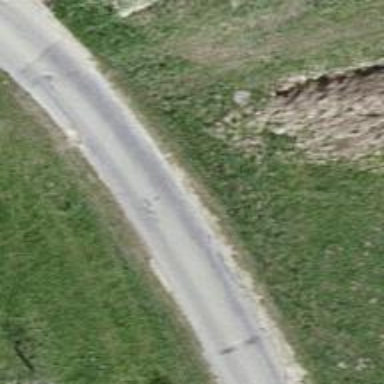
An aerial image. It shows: Unclassified road with asphalt surface.